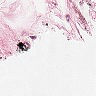
Metastatic tissue present: no